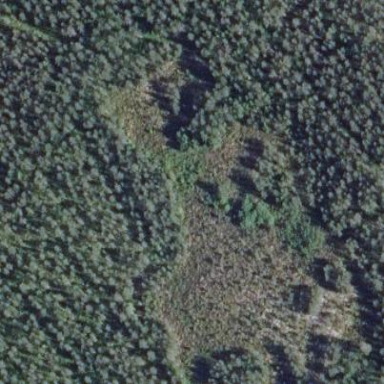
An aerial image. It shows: Woodland consisting mainly of needle-leaved trees.